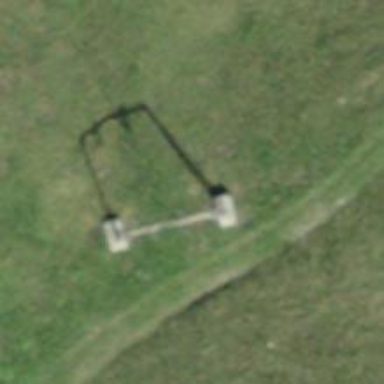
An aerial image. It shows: Pylon used for aerialway.